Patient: sex M, age 25
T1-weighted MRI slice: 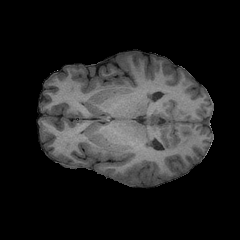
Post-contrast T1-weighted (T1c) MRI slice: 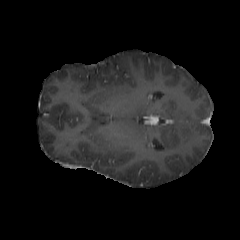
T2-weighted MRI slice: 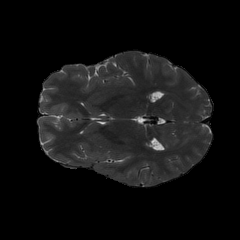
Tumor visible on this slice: no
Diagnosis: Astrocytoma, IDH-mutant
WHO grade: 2